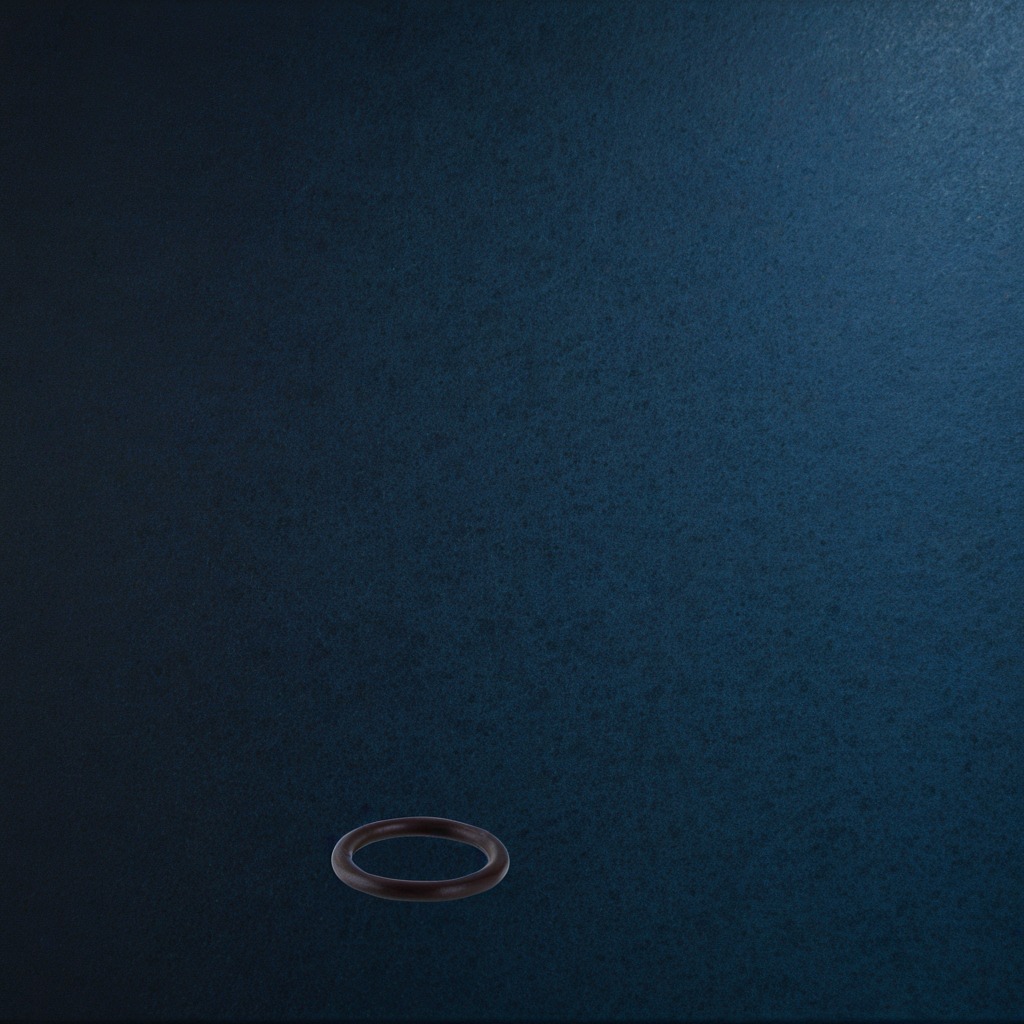
A rubber O-ring lies on the granite tabletop.